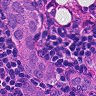
Metastatic tissue present: yes